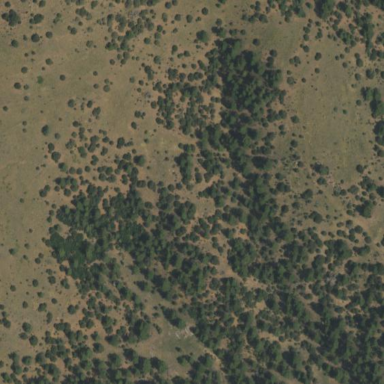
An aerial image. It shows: Woodland area filled with evergreen needle-leaved trees.